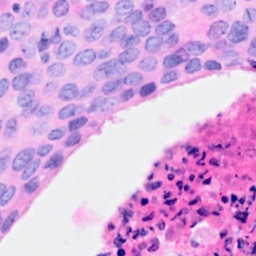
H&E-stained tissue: Breast